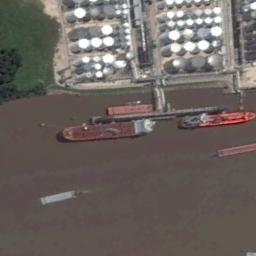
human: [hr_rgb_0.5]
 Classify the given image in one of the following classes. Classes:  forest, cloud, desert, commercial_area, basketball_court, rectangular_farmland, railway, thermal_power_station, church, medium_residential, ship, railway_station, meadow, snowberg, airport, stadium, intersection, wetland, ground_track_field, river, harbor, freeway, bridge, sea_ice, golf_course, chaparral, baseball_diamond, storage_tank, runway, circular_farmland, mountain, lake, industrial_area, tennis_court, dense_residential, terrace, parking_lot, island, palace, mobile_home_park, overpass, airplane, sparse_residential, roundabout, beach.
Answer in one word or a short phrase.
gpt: ship